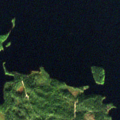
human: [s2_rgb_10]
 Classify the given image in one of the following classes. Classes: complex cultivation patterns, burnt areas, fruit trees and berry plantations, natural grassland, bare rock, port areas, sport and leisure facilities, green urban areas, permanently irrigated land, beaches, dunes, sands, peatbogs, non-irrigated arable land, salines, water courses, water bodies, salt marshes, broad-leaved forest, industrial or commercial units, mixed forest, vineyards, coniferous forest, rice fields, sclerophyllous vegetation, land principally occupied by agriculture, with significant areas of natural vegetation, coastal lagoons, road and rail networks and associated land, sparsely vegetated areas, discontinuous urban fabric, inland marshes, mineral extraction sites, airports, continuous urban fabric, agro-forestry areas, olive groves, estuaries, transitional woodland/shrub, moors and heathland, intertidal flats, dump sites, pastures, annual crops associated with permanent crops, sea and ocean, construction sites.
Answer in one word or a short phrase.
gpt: coniferous forest, water bodies